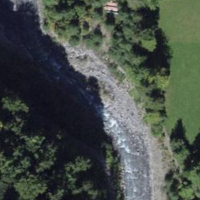
EUNIS habitat code: 24
Species observed at this site:
Rubus saxatilis